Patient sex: M
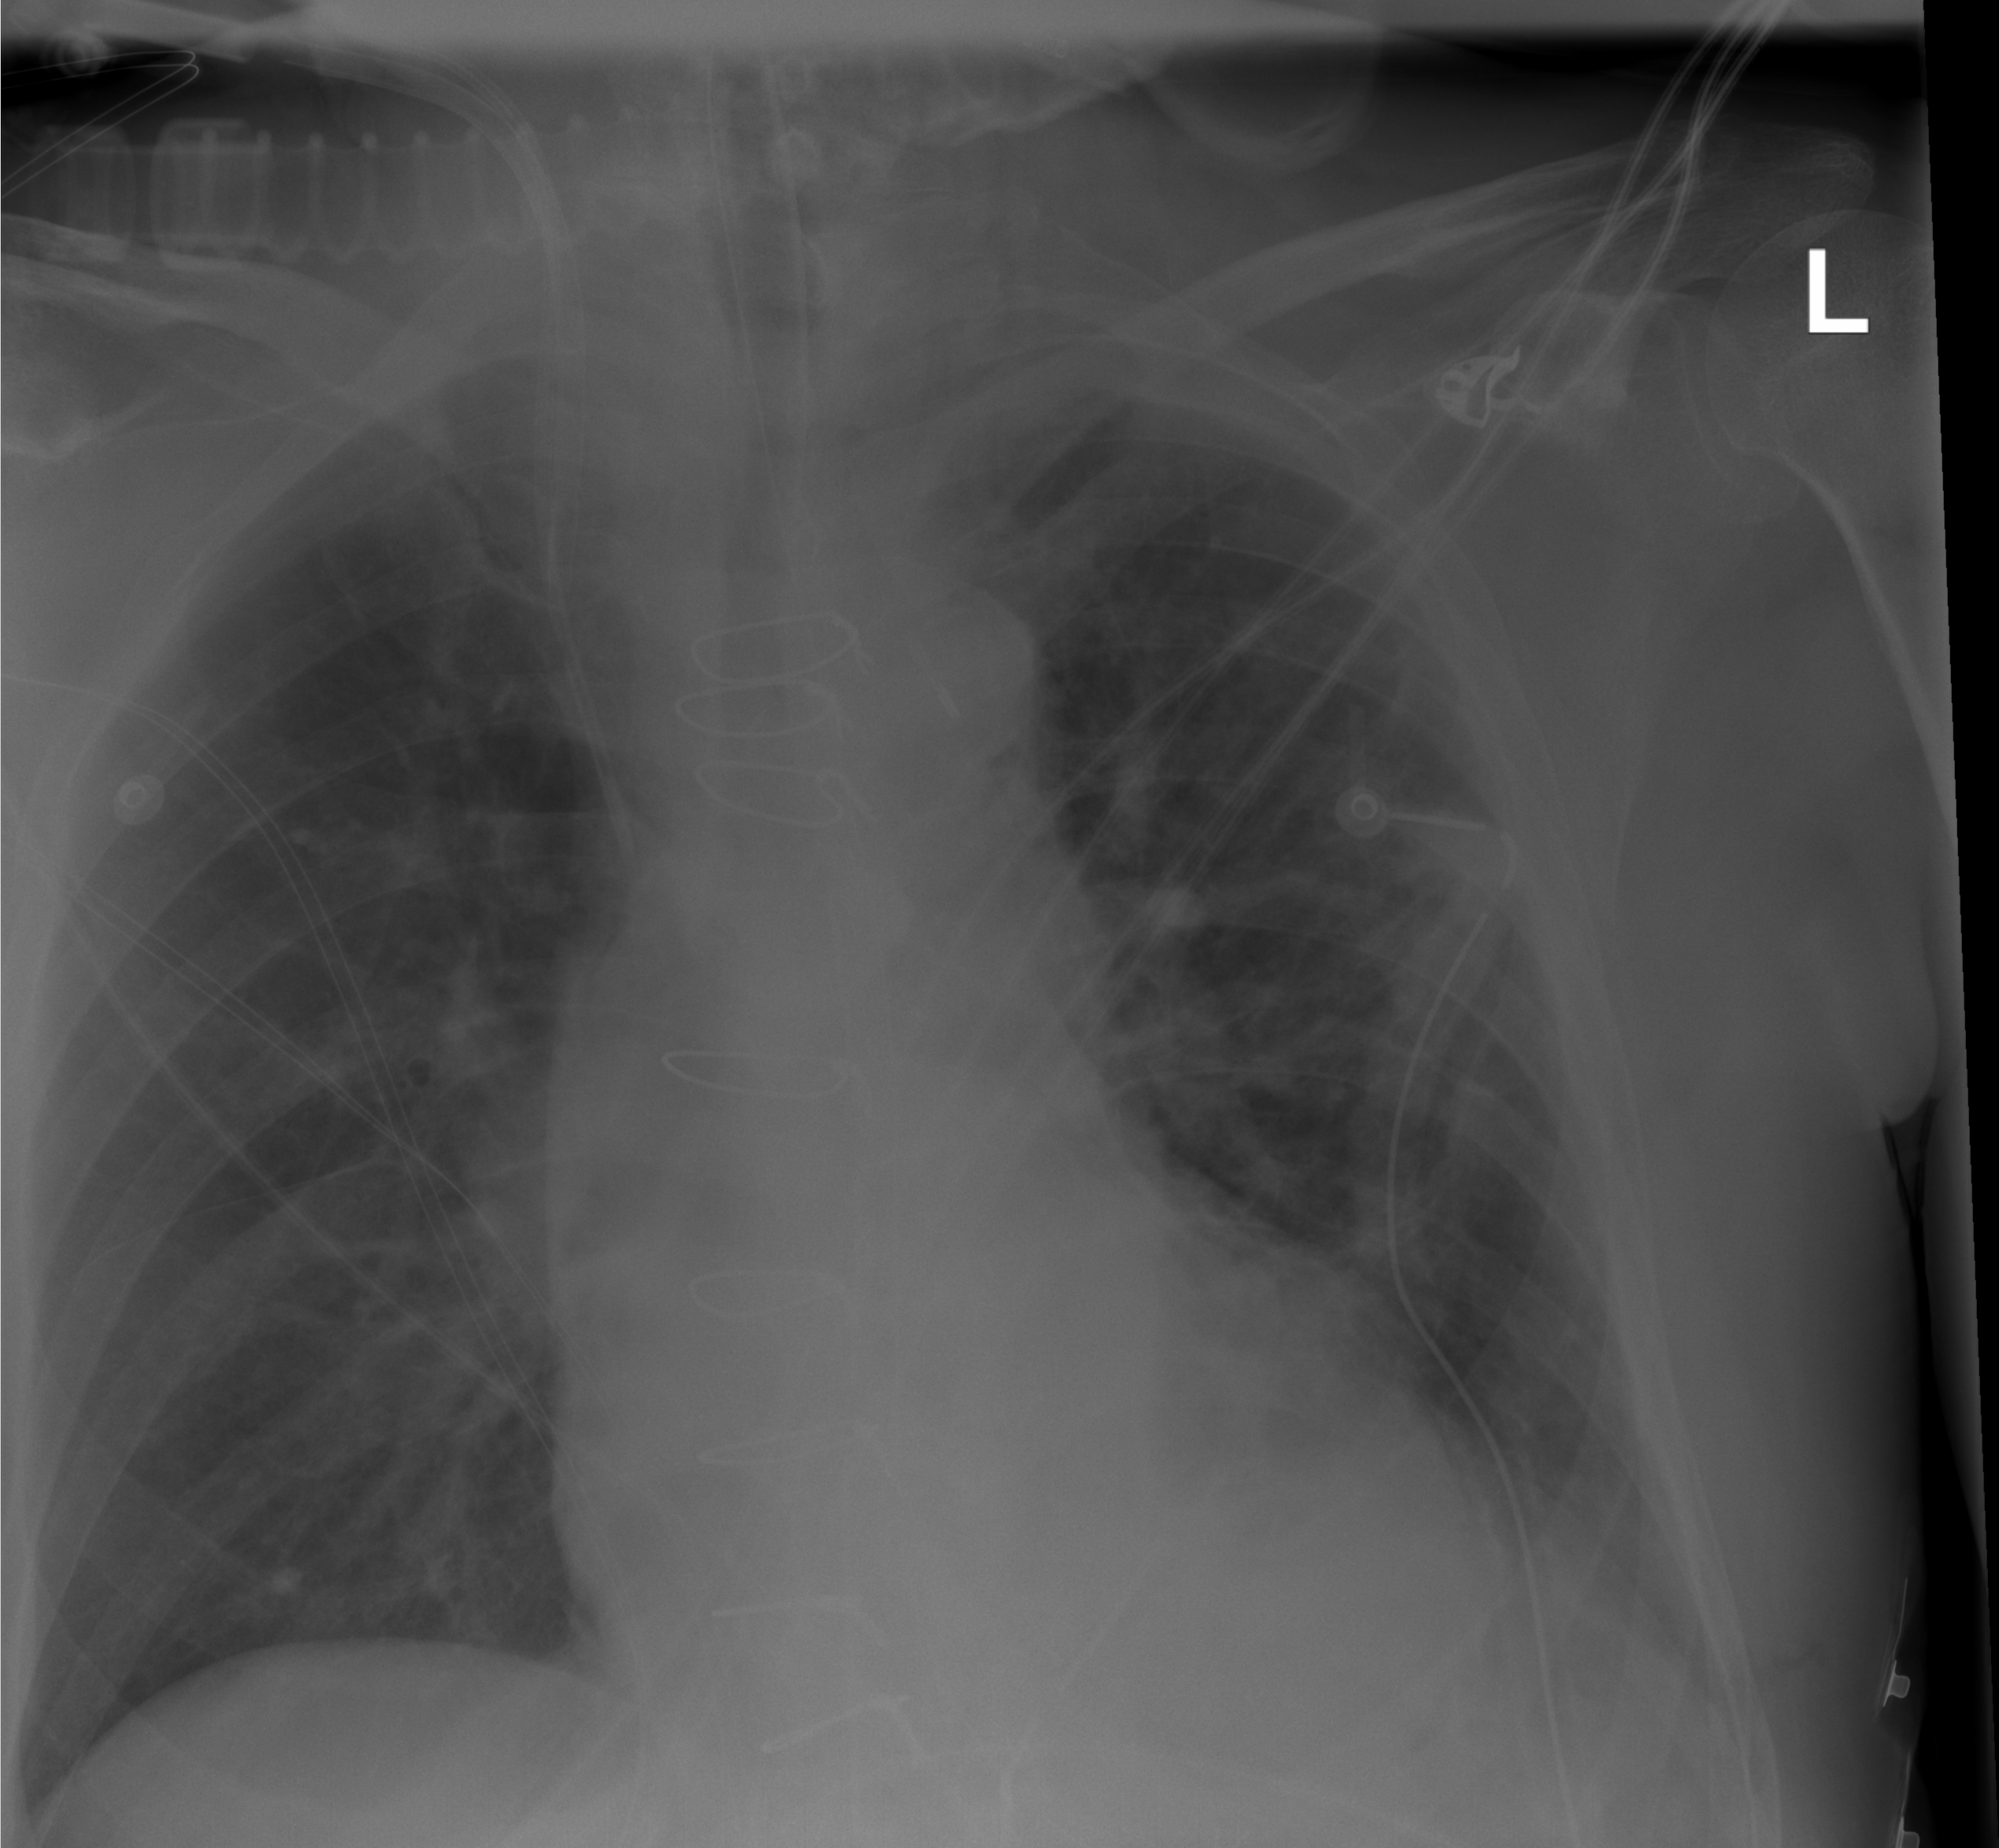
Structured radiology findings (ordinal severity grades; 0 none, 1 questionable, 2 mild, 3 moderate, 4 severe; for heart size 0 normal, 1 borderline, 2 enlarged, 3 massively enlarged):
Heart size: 2
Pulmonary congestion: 2
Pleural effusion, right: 0
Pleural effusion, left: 2
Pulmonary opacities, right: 1
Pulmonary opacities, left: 0
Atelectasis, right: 0
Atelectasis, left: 0